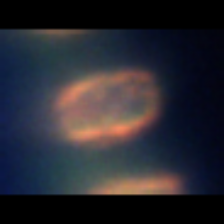
Taxon: Centric
Group: Diatoms